Field crop: maize
Growth stage: 1
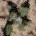
Species: chenopodium